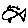
Label: fish